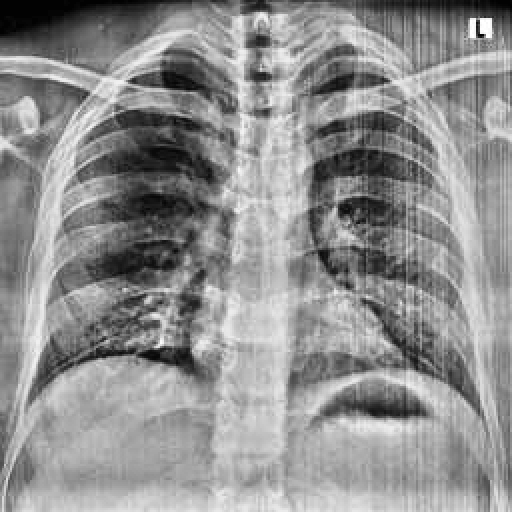
Finding: NORMAL